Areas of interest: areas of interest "Suzhou Asset Management Phoenix Smart Manufacturing Industrial Park"
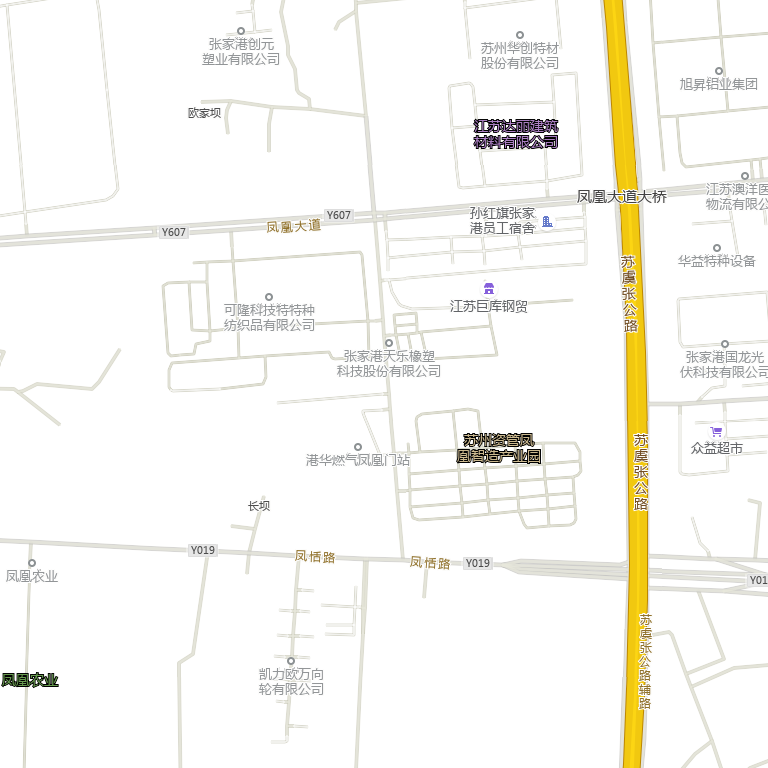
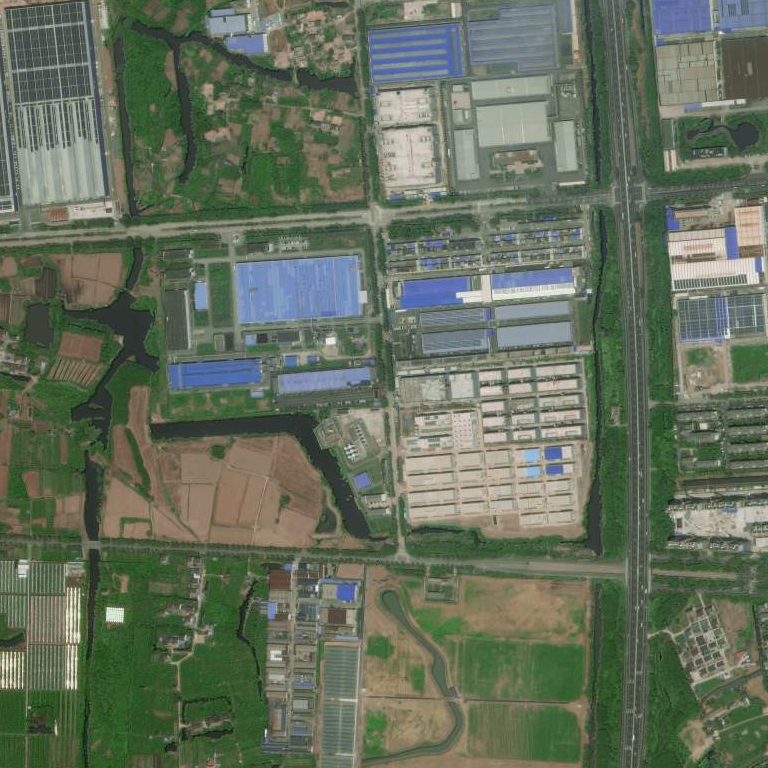